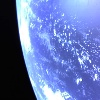
Label: water